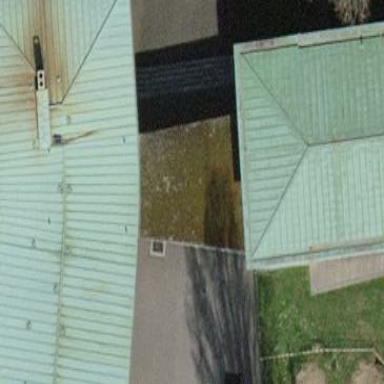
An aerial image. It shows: View of roof of building.